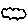
Label: cloud